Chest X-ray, PA view. Patient: 45 years old, sex F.
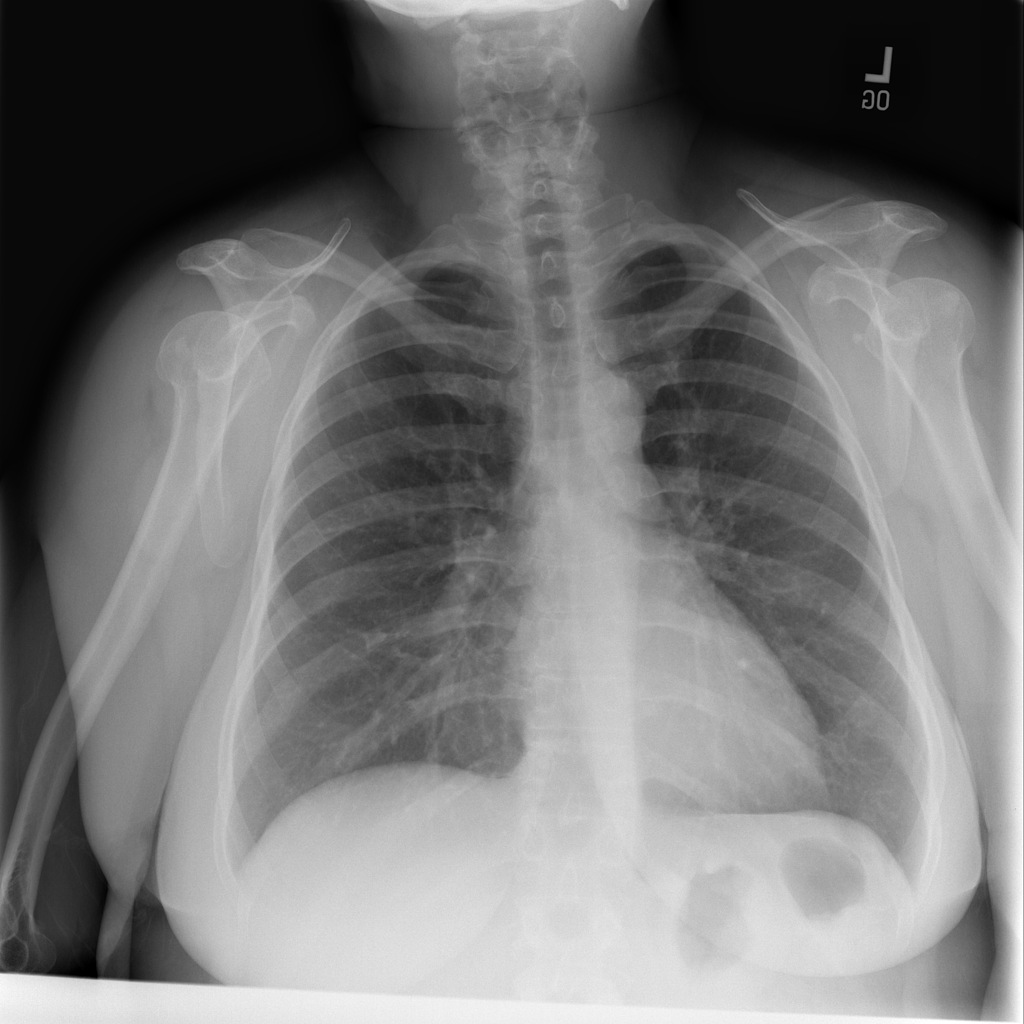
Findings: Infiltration